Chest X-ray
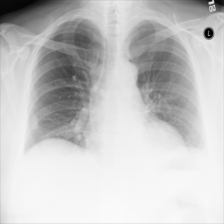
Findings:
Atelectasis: negative
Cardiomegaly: negative
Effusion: negative
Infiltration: negative
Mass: negative
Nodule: negative
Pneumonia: negative
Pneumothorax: negative
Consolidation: negative
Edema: negative
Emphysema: negative
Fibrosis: negative
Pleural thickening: negative
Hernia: negative